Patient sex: M
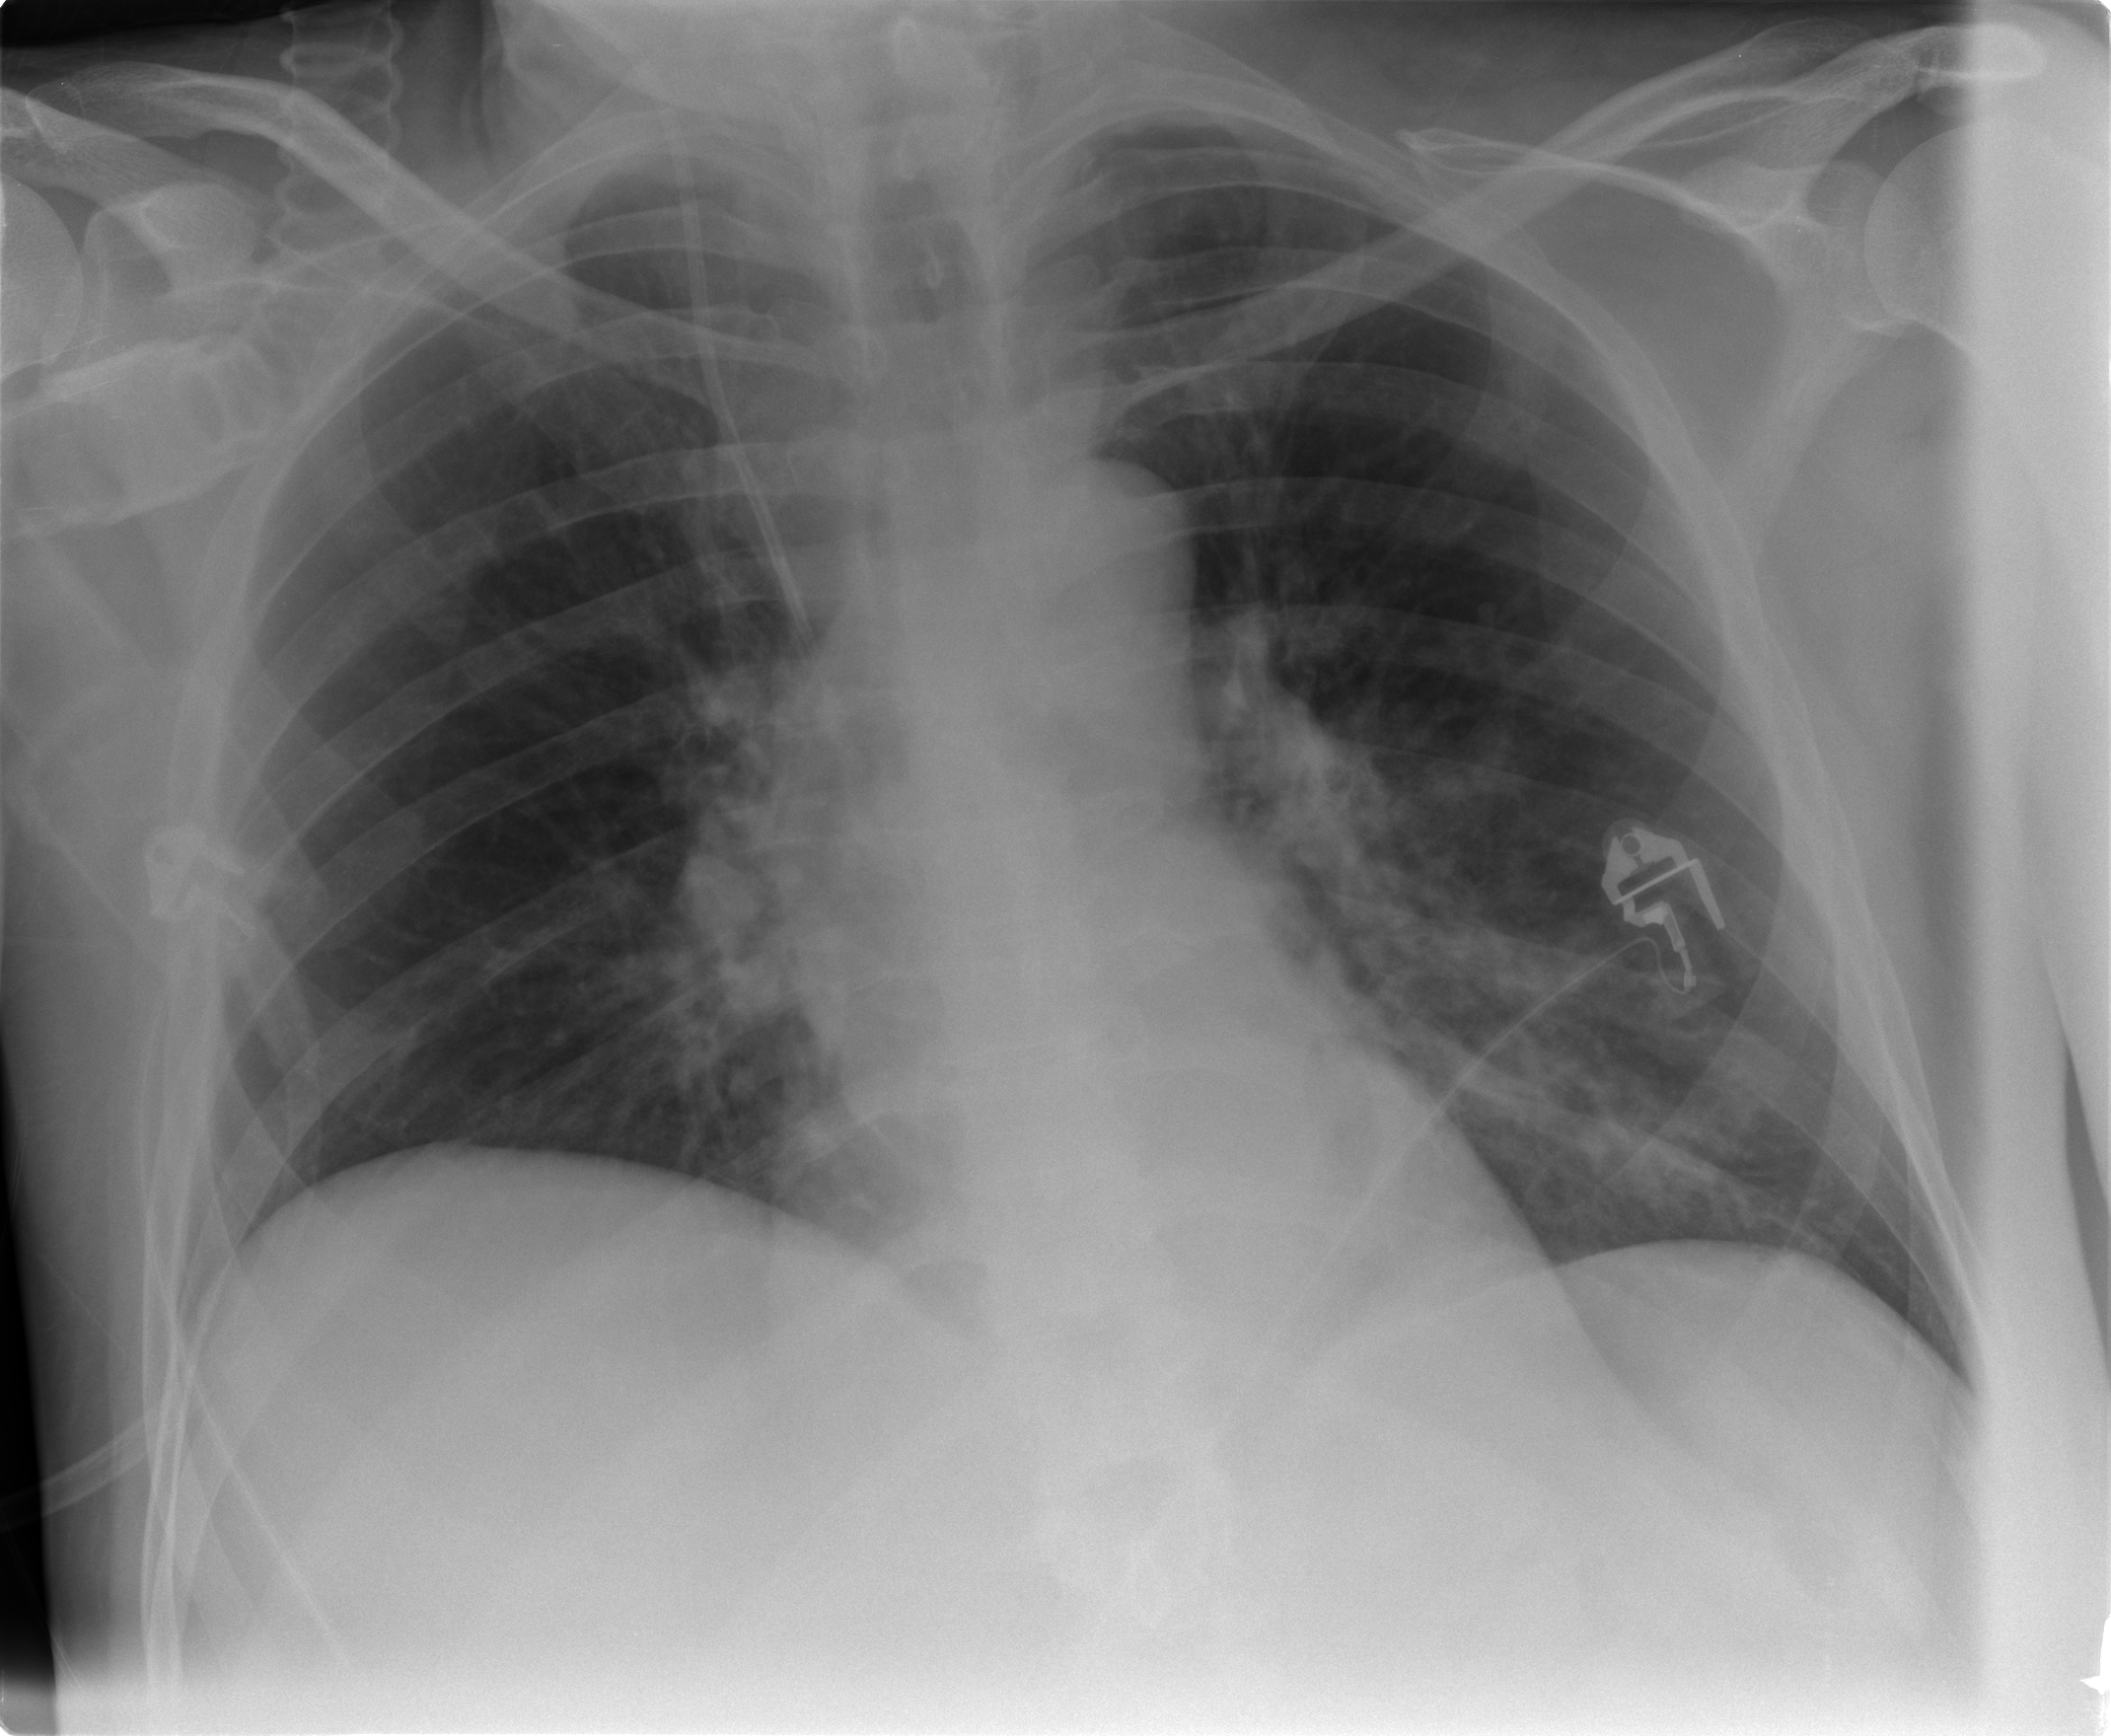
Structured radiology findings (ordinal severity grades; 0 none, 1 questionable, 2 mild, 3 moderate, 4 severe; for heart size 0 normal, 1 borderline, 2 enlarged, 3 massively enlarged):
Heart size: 0
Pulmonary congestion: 0
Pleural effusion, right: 0
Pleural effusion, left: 0
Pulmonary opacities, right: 2
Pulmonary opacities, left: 3
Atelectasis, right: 0
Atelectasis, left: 0